Aerial crown-view tile of a tropical tree (Barro Colorado Island, Panama), acquired 20250512:
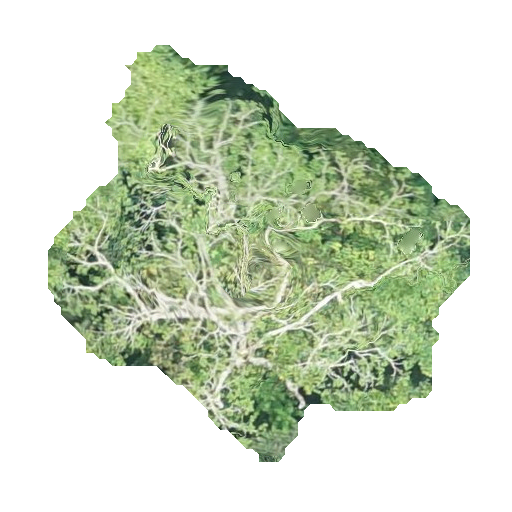
Species: Trattinnickia aspera
GBIF accepted scientific name: Trattinnickia aspera
Crown area: 155.618 m²